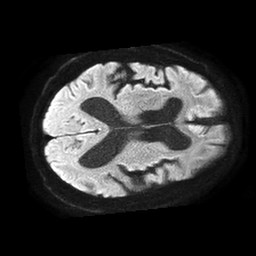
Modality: TRACE
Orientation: axial
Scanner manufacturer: philips
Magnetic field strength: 1.5 T
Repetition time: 4.6 s
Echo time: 0.08631 s